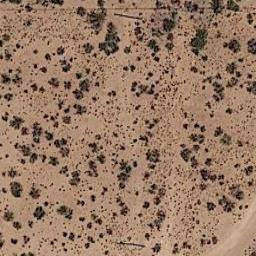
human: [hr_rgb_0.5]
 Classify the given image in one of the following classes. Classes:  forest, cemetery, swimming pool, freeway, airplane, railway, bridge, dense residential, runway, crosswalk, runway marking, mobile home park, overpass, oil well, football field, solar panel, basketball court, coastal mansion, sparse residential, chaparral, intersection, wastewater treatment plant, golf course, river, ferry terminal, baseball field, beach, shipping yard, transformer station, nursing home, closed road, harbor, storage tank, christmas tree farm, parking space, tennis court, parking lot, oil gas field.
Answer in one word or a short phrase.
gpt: chaparral